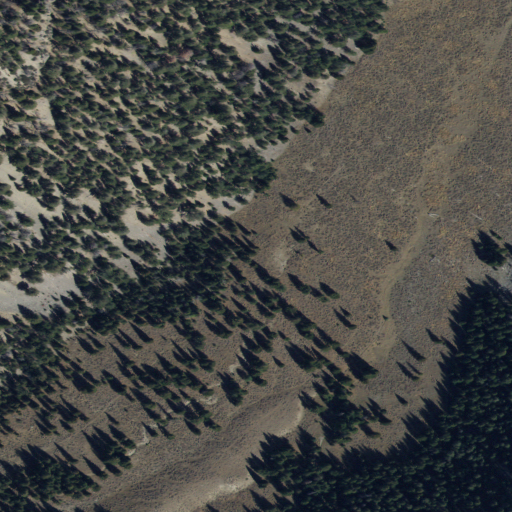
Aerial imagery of valley in Idaho named Left Fork Rocky Canyon containing shrub and evergreen forest